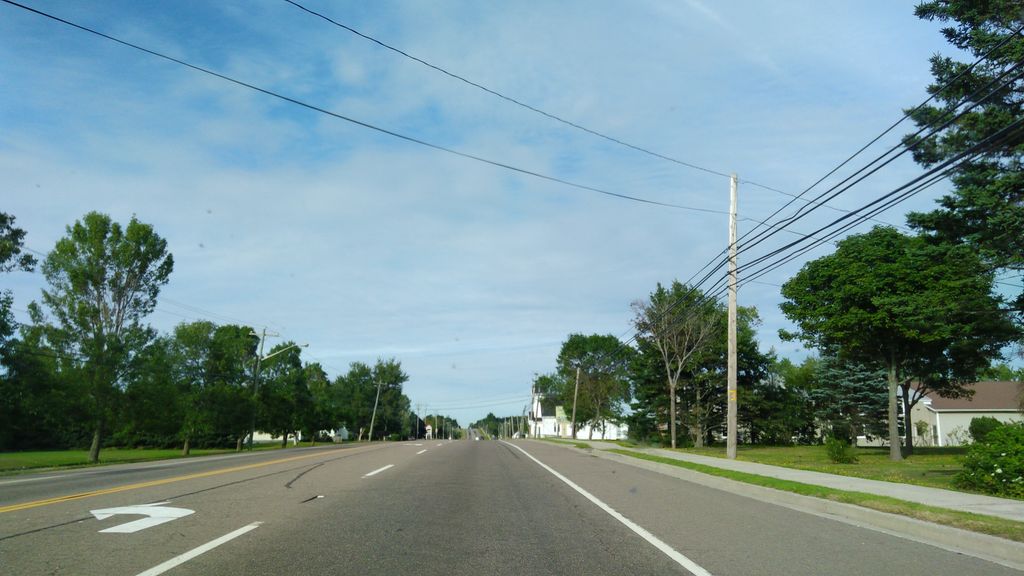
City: charlottetown